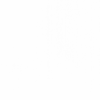
Label: dusty